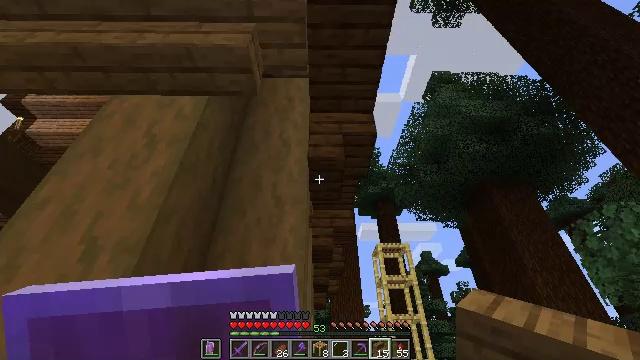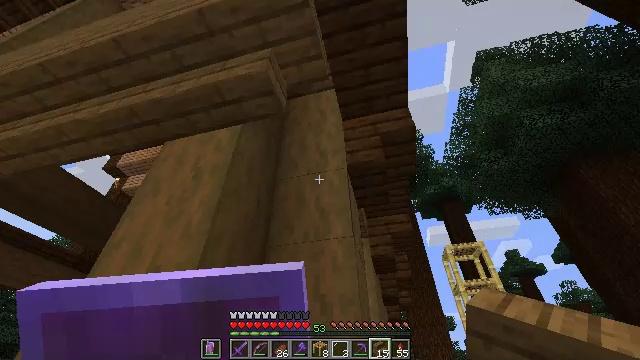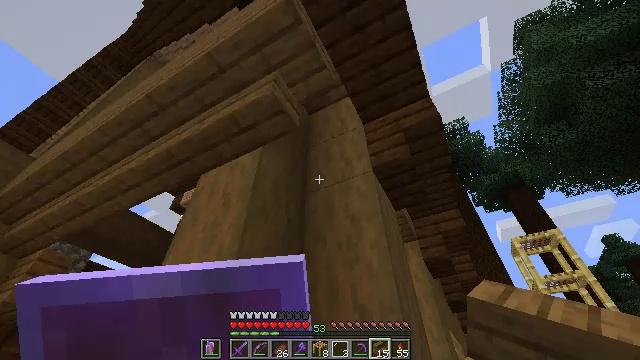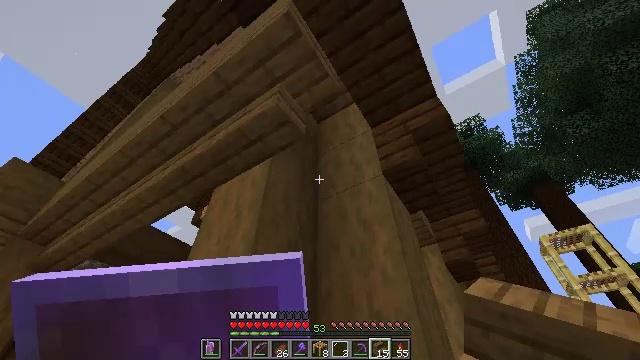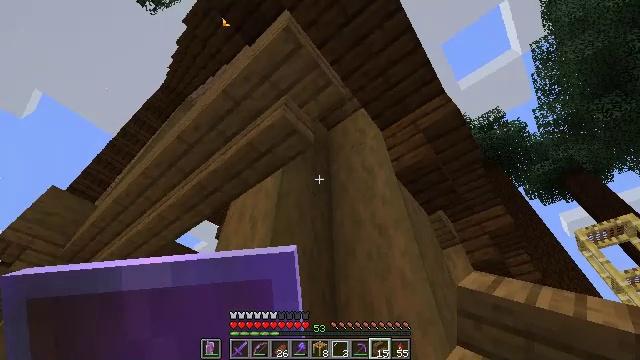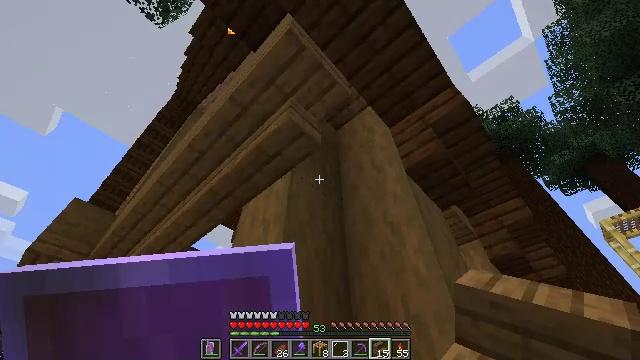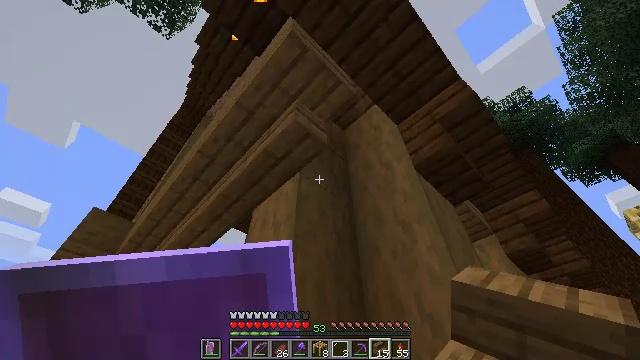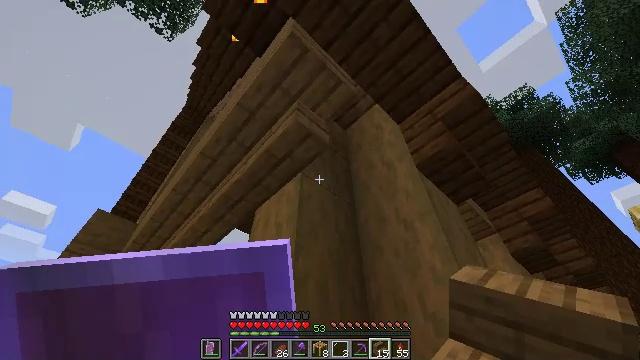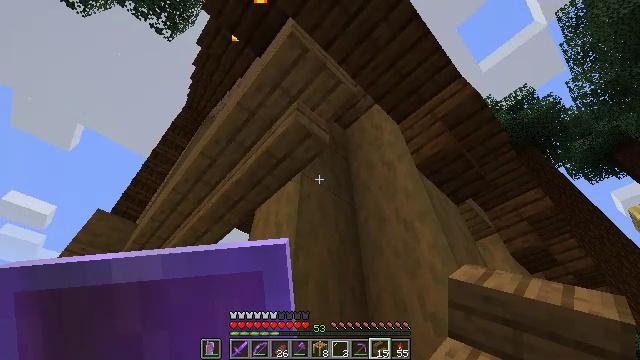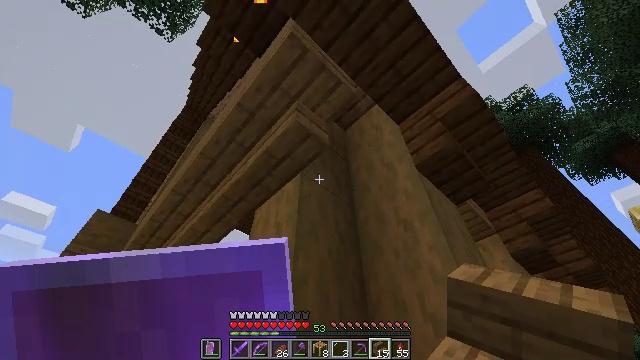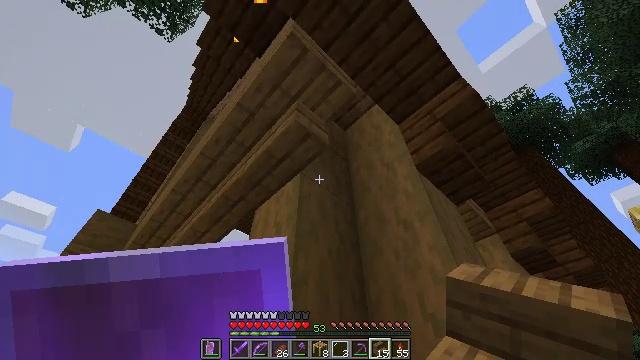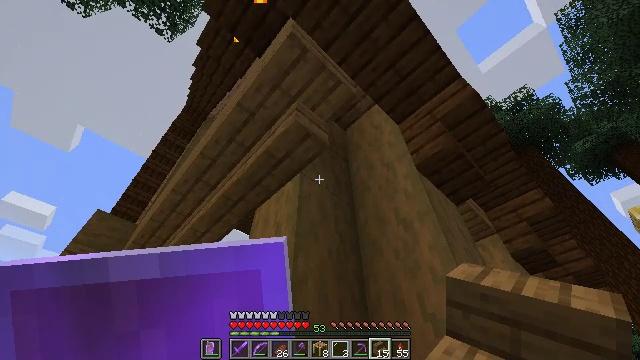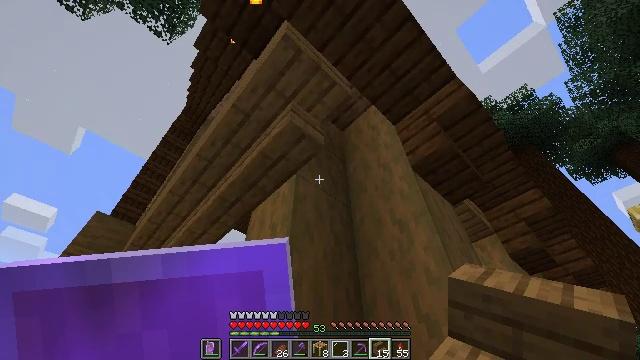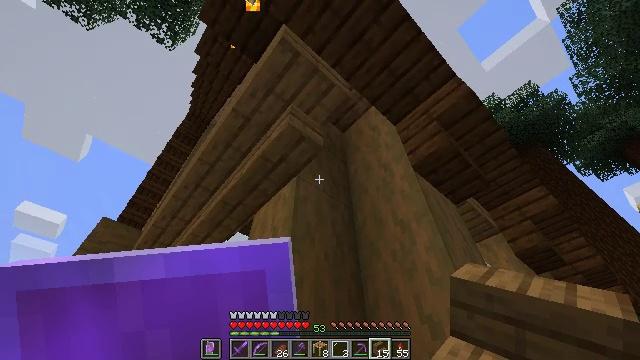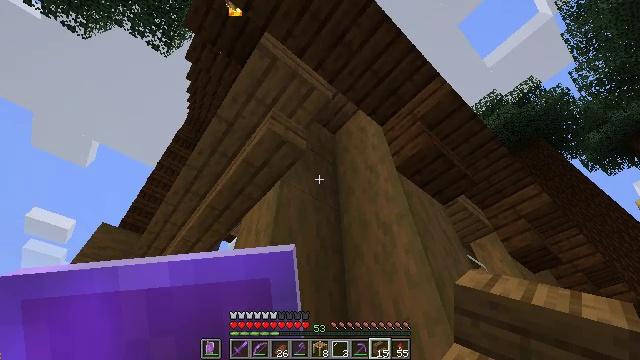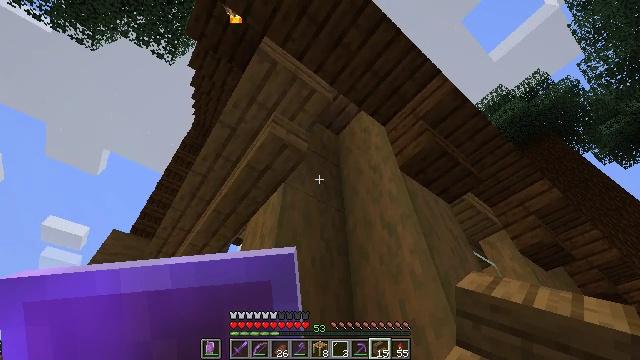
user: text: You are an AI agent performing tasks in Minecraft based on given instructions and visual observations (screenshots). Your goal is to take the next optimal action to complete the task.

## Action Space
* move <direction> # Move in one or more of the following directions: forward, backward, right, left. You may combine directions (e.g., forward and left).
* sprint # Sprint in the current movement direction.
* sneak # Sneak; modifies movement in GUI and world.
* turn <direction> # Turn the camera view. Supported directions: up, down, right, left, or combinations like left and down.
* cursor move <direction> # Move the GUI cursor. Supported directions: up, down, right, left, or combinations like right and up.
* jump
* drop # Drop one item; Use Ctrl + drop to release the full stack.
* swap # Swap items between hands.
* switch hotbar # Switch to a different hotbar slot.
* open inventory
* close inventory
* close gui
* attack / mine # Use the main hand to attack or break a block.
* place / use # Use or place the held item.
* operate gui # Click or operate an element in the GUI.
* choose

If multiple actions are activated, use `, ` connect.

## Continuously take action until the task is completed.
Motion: motion action
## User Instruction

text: Break the spruce stairs for wood.
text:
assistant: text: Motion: move right, turn left and up
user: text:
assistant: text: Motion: turn left and up
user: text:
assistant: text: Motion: turn left and up
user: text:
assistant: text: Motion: turn left and up
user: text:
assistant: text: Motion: turn left
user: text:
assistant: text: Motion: turn left
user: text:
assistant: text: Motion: no_op
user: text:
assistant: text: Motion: no_op
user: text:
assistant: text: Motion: no_op
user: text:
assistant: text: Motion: no_op
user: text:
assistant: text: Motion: no_op
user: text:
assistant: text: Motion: move right
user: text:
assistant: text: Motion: move right, turn left
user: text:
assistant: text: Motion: move right, turn left
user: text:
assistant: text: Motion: move right, turn left
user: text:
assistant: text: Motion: move right, turn left
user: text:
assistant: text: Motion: move right, turn left and up
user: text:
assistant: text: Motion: move right, turn left and up
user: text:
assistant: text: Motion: turn left and up
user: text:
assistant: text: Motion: no_op
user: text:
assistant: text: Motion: no_op
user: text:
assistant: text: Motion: no_op
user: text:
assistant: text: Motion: no_op
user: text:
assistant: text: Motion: no_op
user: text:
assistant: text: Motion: no_op
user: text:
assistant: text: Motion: no_op
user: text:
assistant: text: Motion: no_op
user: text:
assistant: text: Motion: no_op
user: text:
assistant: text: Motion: move forward, turn right and up
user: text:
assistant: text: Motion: move forward, turn right and up